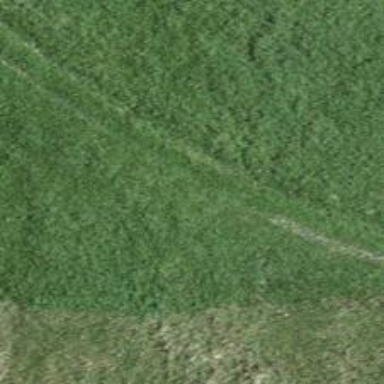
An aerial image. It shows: Grass track with grade5 track type.